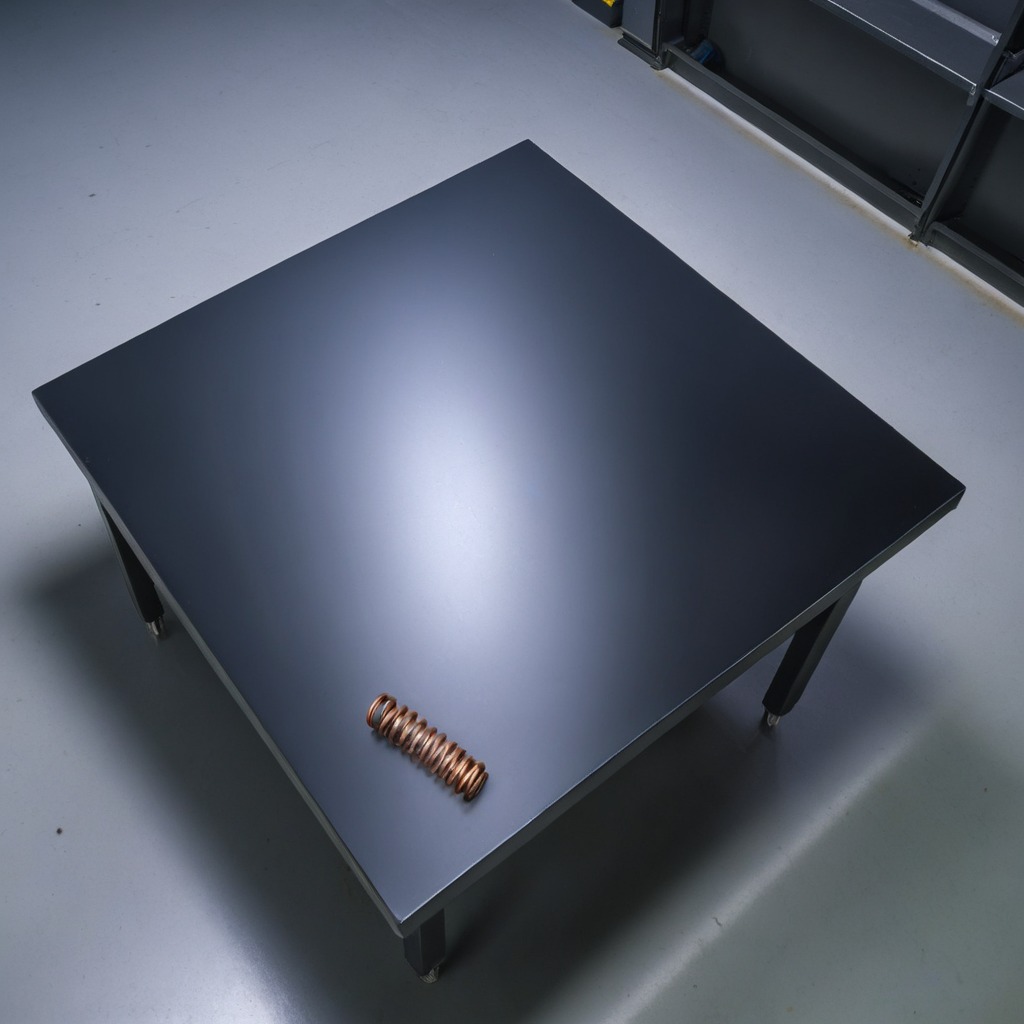
A coiled metal spring is lying on the tabletop.